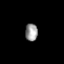
Tissue: prostate
Cell type: B cells
Senescence score: 0.7308
Nuclear area (px): 211
Mean DAPI intensity: 154.664